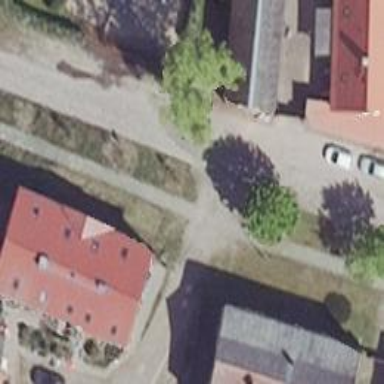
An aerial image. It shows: Residential building.